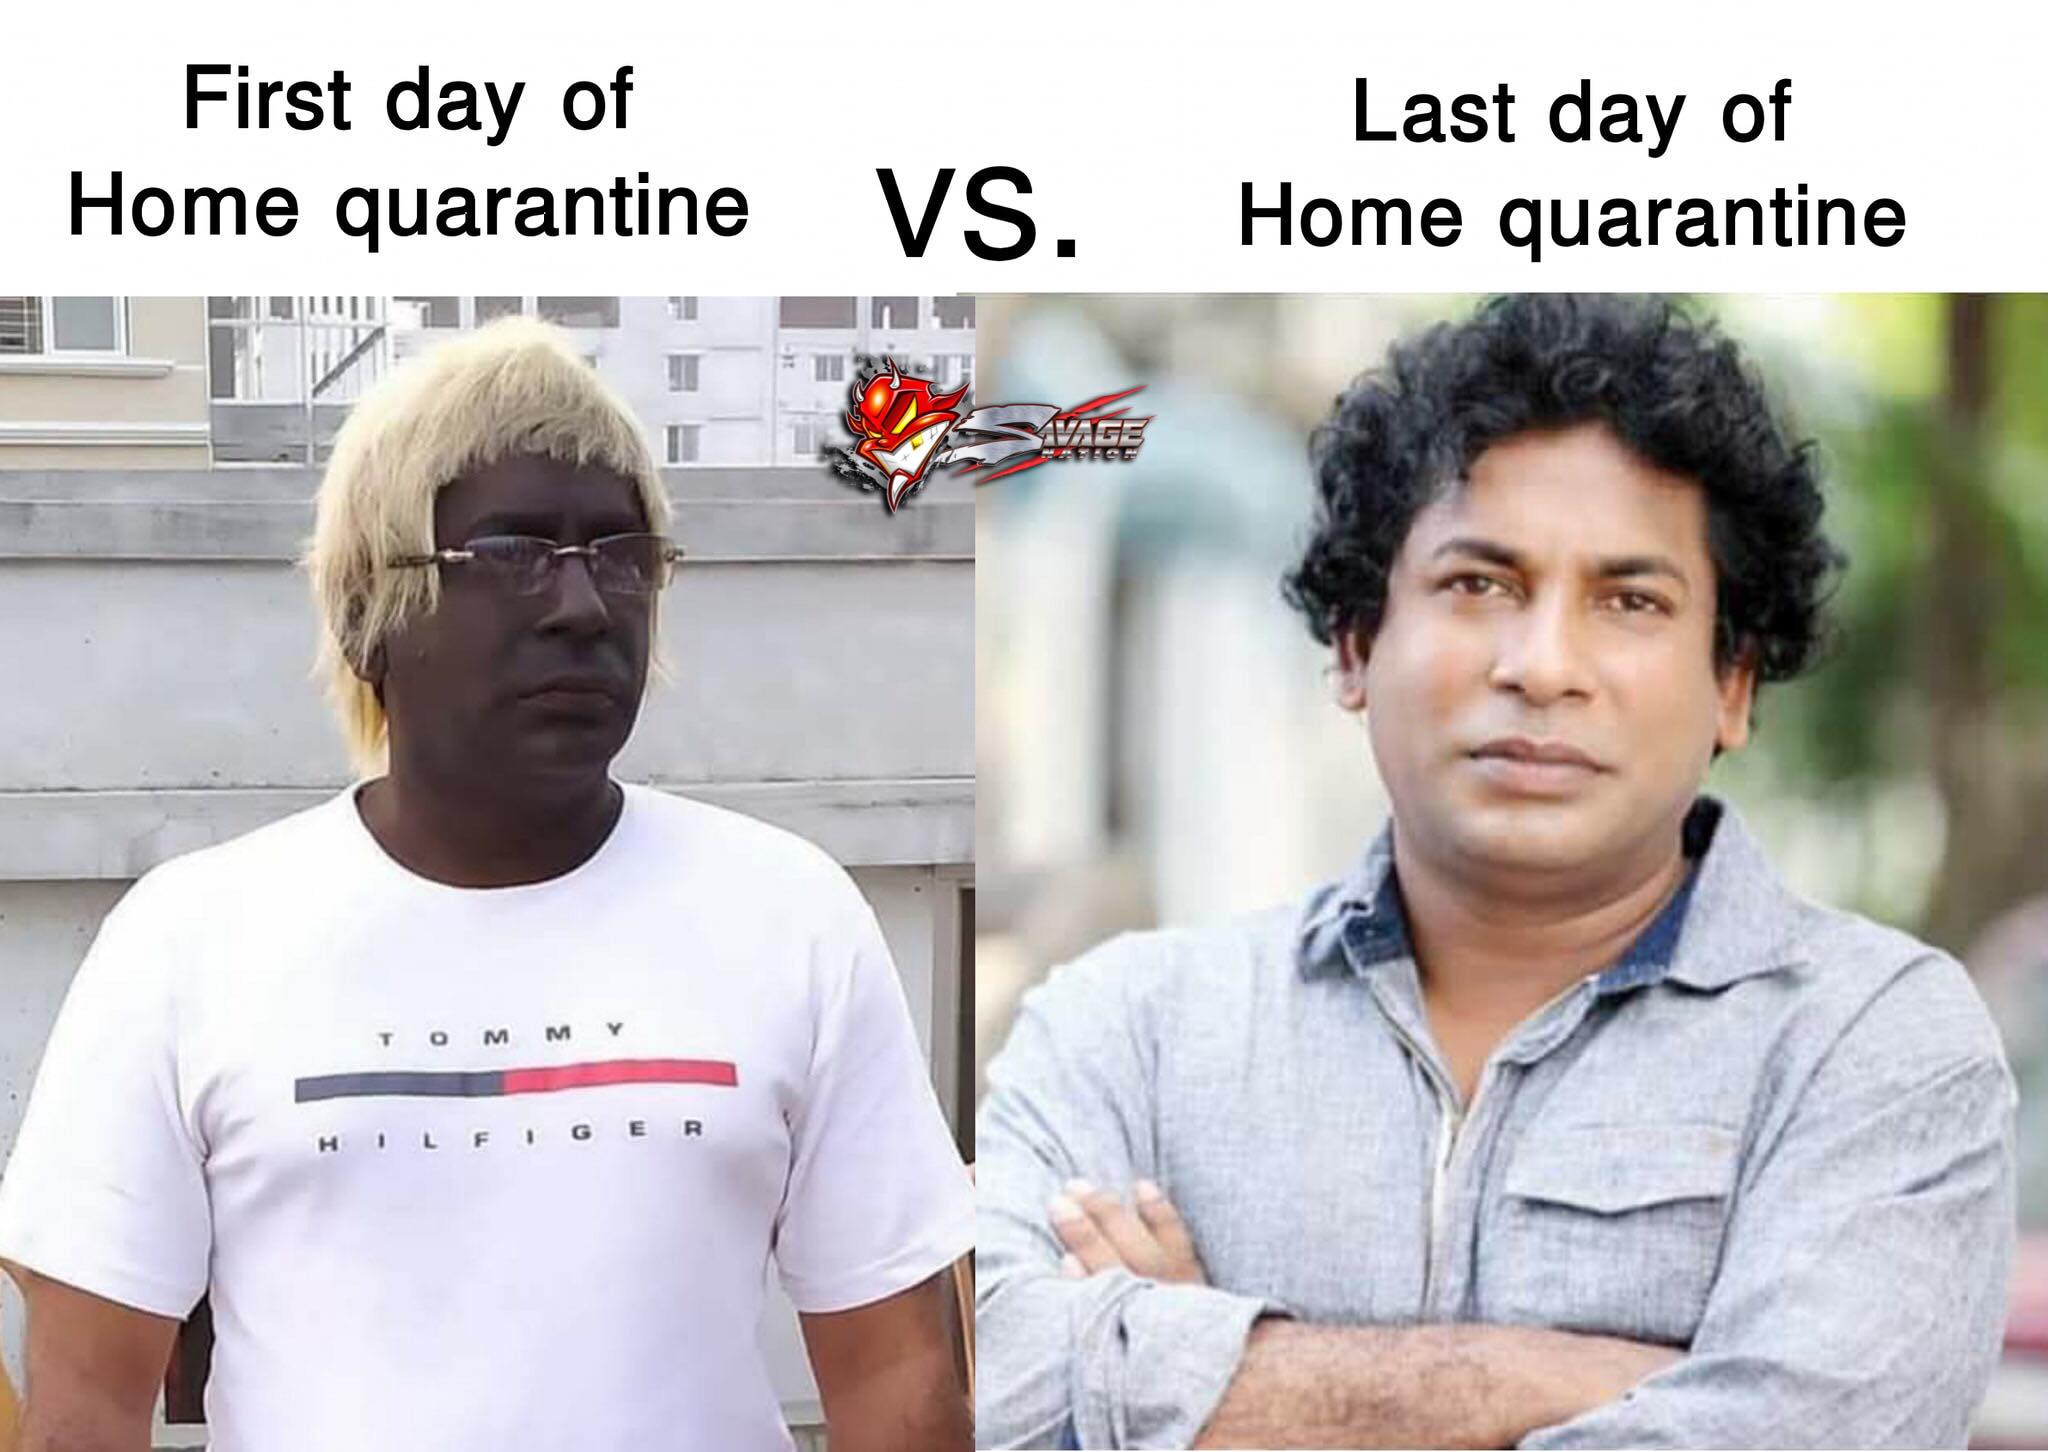
Caption: First day of Home quarantine   vs    Last day of Home quarantine
Label: hate